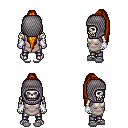
a pixel art fantasy rpg character, male body template, skeleton, white tunic, metal pants, dark blonde extra-long topknot hairstyle, chain hood, white cloth bracers, white slippers, four views (front, back, left, right), 2x2 character sprite sheet, small pixel art, hard edges, no anti-aliasing